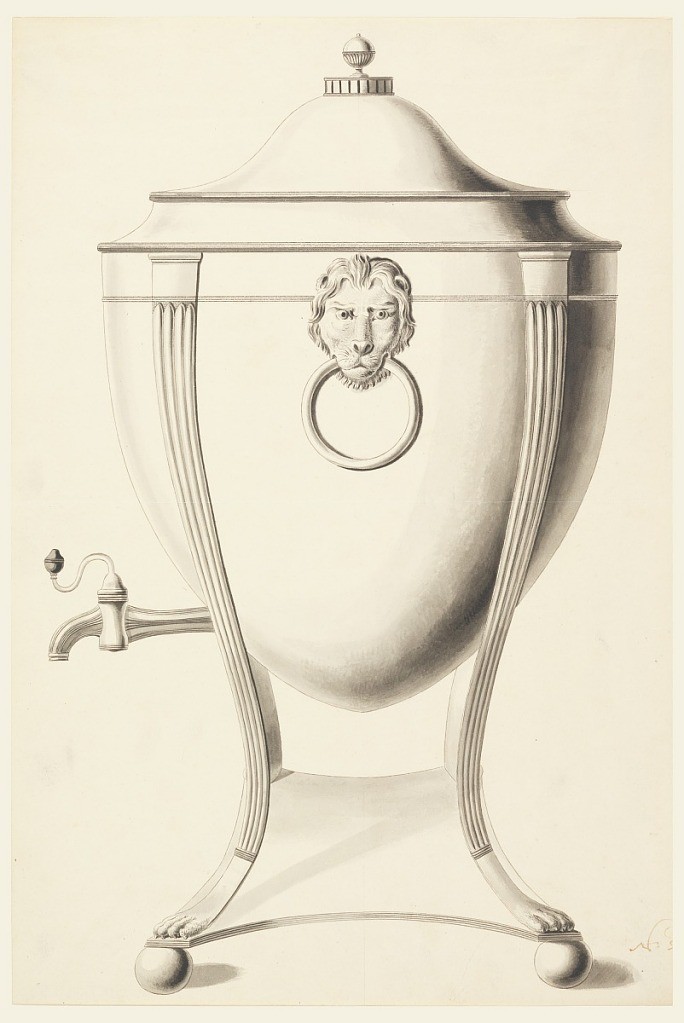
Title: Design for a Silver Coffee Urn
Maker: Joseph Anton Seethaler II, German, 1799–1868
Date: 1820–35
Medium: Pen and black ink, brush and gray, black wash, graphite on wove paper
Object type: Drawing
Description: Shown from side with spout at left.  A spherical quadrangle as a base is supported by beads.  Four fluted gaines with lion feet hold the body which is shaped like part of an egg and shows a lion mask with ring. The cover topped by a knob.